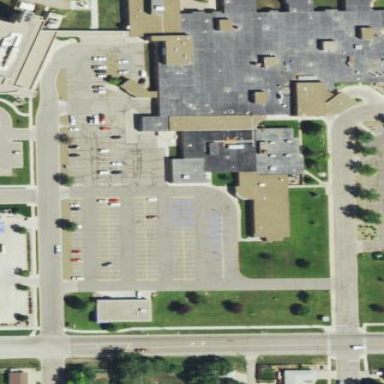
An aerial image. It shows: Parking area.